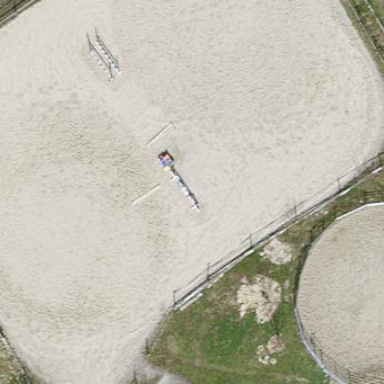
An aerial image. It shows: Equestrian pitch for leisure land use.